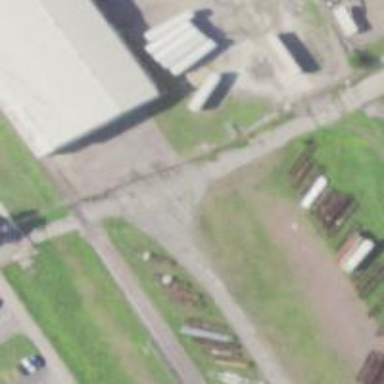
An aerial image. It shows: Disused railway.